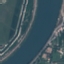
Land use / land cover: River